I will show an image sequence of human cooking. I have annotated the images with numbered circles. Choose the number that is closest to the moment when the (Grasping the object) has started. You are a five-time world champion in this game. Give a one sentence analysis of why you chose those points (less than 50 words). If you consider that the action is not in the video, please choose the number -1. Provide your answer at the end in a json file of this format: {"points": []}
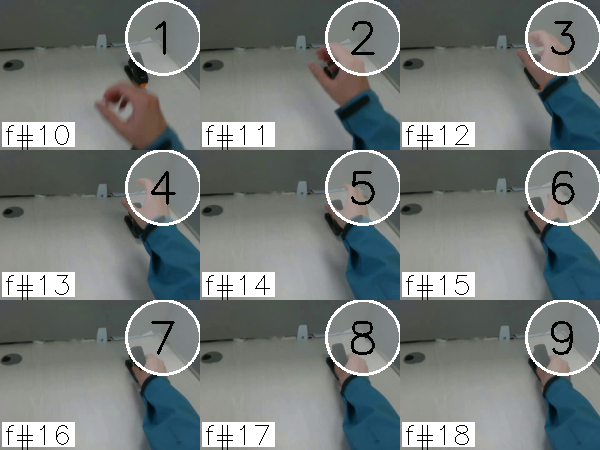
Frame 7 shows the clearest moment of hand-object contact.
{"points": [7]}